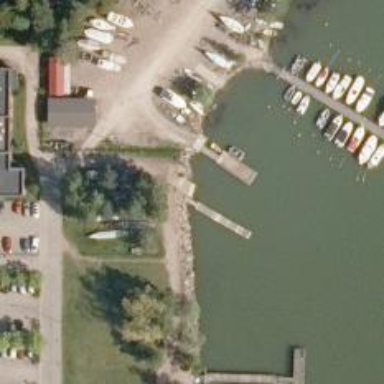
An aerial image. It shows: Slipway on leisure land.